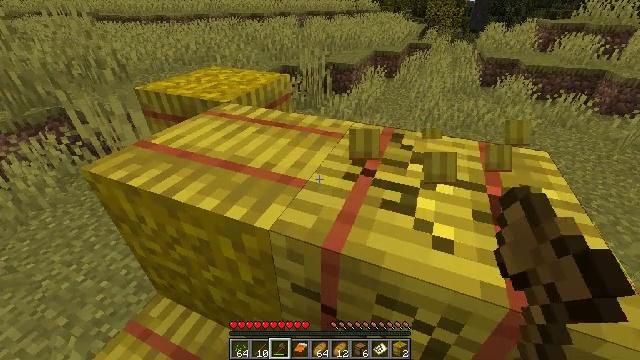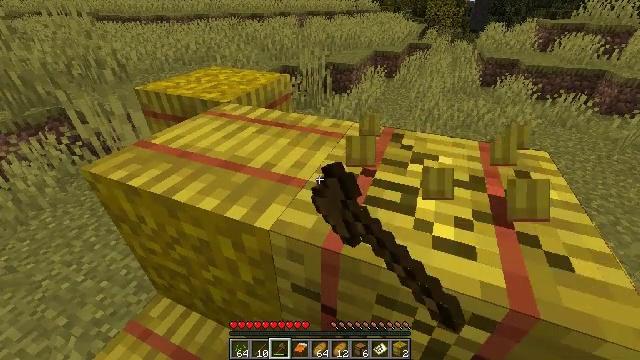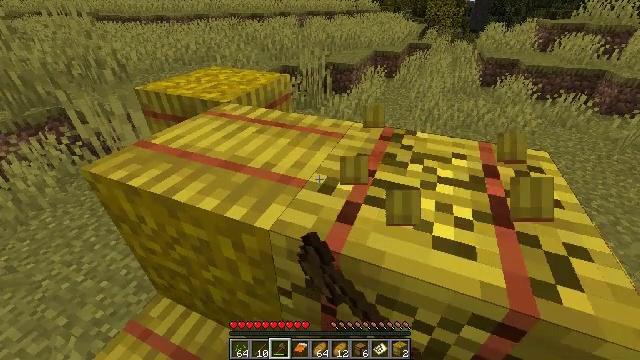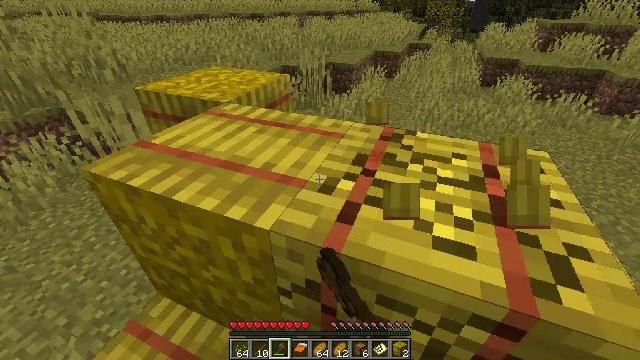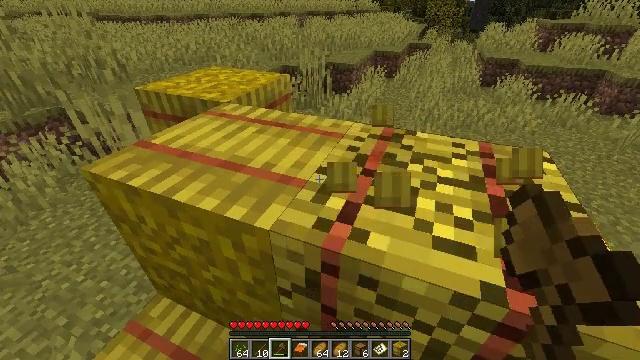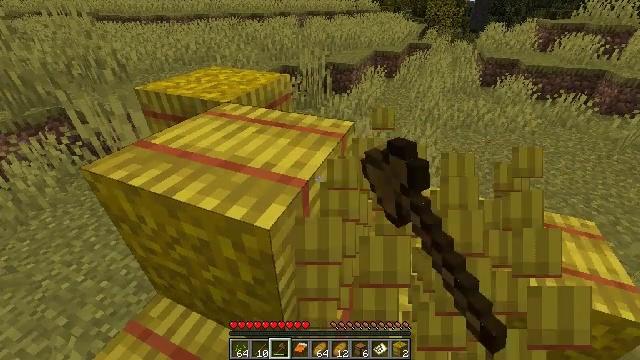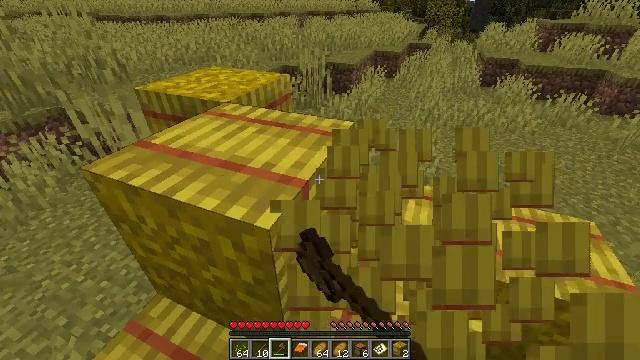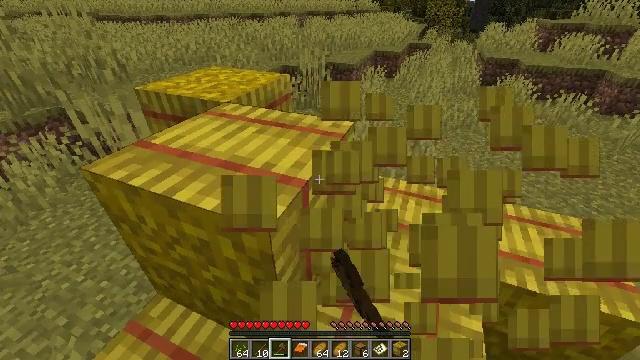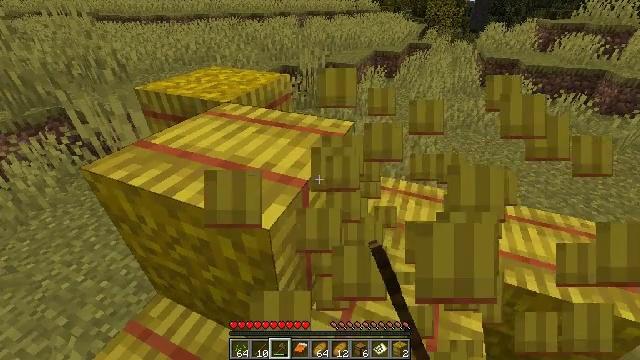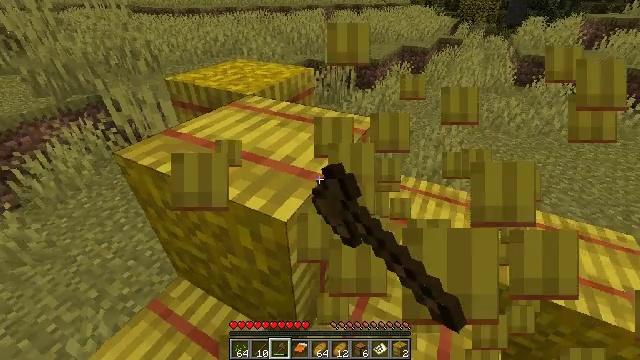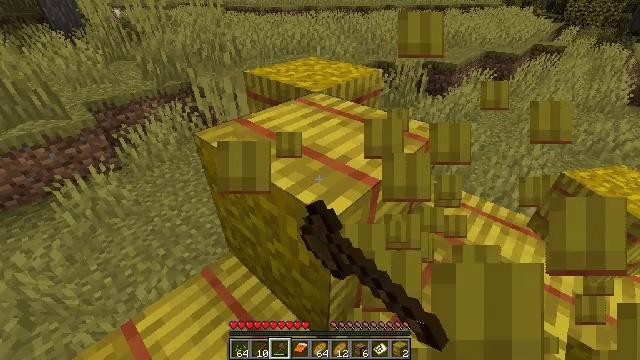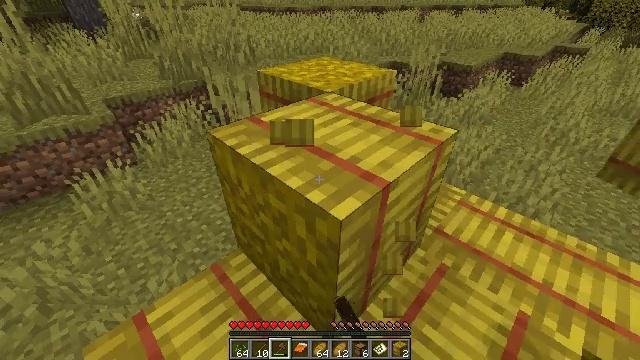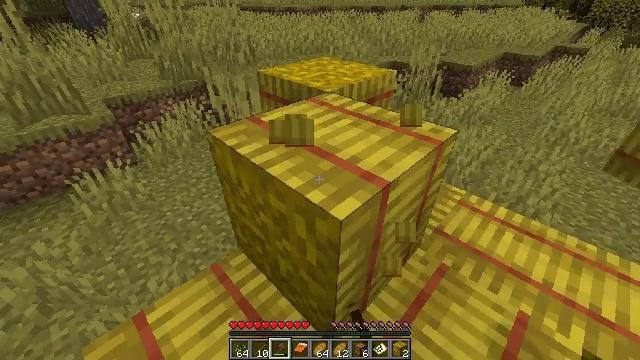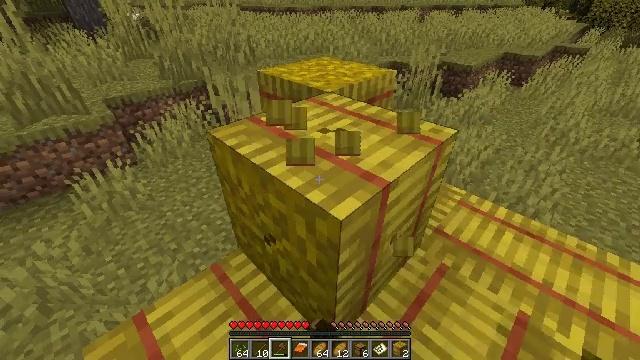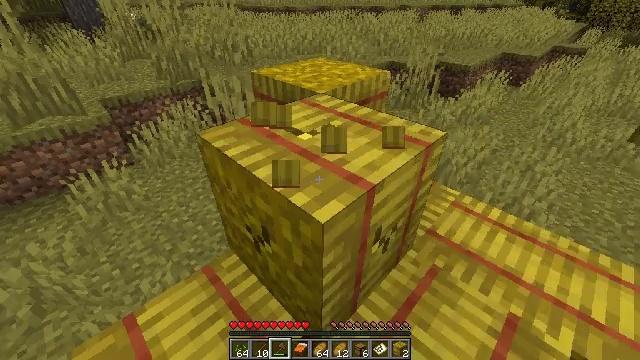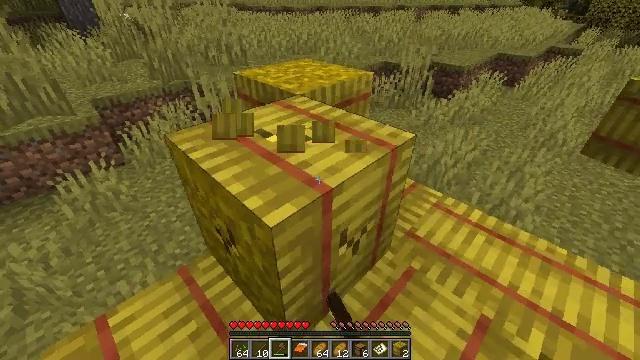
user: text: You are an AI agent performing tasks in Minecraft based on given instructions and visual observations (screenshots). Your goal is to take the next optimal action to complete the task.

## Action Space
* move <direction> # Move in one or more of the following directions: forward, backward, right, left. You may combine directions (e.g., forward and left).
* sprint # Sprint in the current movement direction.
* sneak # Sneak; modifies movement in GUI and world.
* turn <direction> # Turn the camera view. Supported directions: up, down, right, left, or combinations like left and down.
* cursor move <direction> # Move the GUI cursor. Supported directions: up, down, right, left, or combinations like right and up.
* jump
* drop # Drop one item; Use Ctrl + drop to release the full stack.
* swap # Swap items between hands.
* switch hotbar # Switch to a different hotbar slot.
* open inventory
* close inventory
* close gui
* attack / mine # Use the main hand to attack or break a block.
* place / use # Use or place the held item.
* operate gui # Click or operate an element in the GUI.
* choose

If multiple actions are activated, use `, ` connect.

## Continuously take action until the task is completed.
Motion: motion action
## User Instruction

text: Collect a hay block for crafting.
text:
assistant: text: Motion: attack / mine
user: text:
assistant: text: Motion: attack / mine
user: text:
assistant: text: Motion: attack / mine
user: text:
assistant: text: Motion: attack / mine
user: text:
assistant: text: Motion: attack / mine
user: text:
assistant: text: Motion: attack / mine
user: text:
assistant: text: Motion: attack / mine
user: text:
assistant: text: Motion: attack / mine
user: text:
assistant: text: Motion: turn left and down, attack / mine
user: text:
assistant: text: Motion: turn left, attack / mine
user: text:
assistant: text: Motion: turn left, attack / mine
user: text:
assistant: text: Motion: attack / mine
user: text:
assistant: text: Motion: attack / mine
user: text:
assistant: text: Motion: move right, attack / mine
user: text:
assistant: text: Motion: move right, attack / mine
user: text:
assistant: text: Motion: move right, attack / mine
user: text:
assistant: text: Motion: turn left, attack / mine
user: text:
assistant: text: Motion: turn left and up, attack / mine
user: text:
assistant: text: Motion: turn left, attack / mine
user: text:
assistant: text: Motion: turn left, attack / mine
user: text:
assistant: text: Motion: attack / mine
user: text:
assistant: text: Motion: attack / mine
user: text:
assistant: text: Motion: attack / mine
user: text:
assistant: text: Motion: attack / mine
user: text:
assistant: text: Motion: attack / mine
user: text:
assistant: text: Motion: move forward, turn right, attack / mine
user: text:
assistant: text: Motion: move forward, turn right and up, attack / mine
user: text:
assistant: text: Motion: move forward, turn right, attack / mine
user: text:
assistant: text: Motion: move forward, turn right, attack / mine
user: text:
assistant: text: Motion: move forward, attack / mine